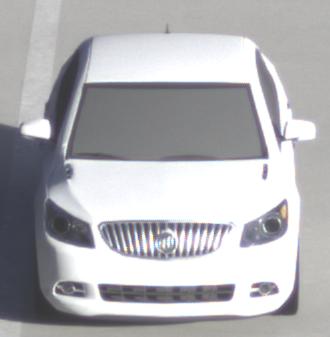
Make: Buick
Model: LaCrosse
Detailed model: Gen. 2
Model produced from: 2009
Model produced until: 2016
Doors: 4
Color: white
Road condition: dry road
Daytime: sunrise or sunset
Contrast: medium contrast